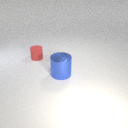
large blue metal cylinder in front of small red rubber cylinder